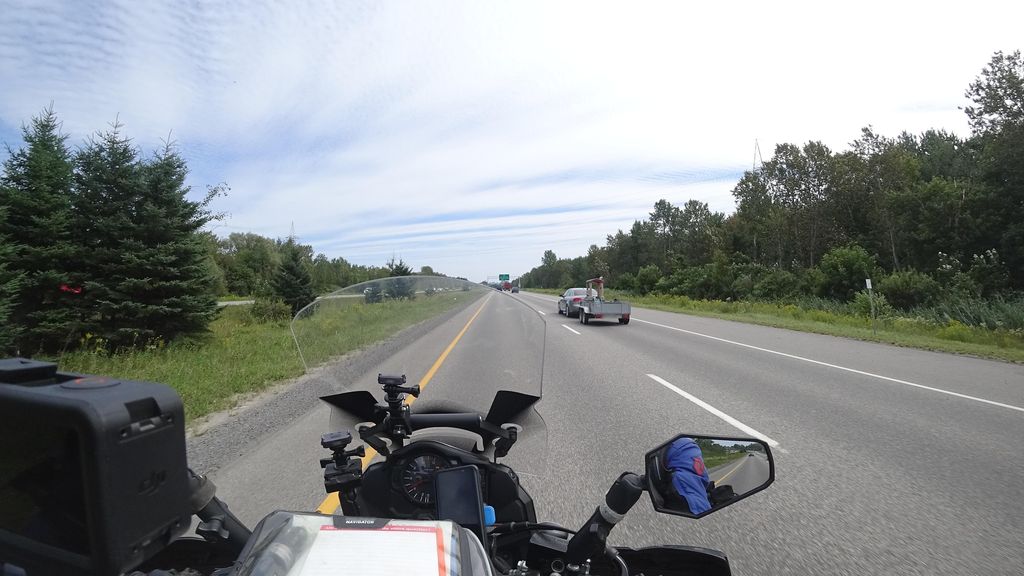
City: quebec_city